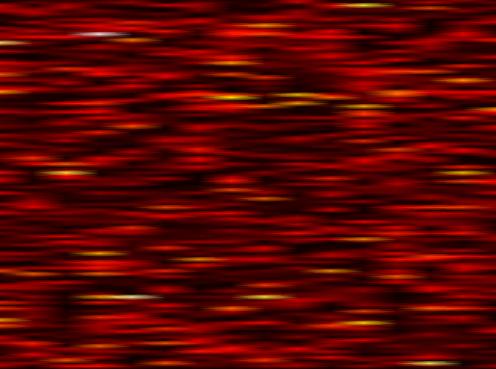
Label: UFMC